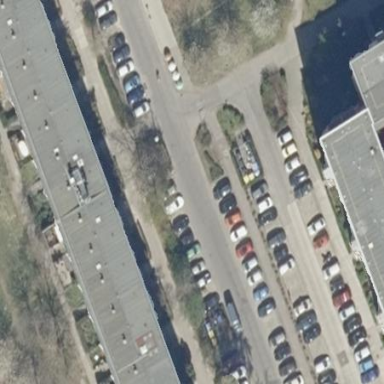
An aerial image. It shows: Building with apartments and flat roof.